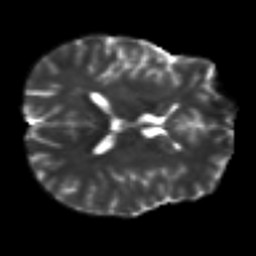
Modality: T2w
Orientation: axial
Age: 33
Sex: male
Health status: ill
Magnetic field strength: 3 T
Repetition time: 8.4 s
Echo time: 0.0926 s